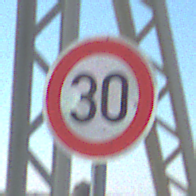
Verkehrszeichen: Geschwindigkeit30
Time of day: MorningAfternoon
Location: Outdoor (Special)
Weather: Clear
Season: NotSpecified
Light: Natural